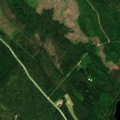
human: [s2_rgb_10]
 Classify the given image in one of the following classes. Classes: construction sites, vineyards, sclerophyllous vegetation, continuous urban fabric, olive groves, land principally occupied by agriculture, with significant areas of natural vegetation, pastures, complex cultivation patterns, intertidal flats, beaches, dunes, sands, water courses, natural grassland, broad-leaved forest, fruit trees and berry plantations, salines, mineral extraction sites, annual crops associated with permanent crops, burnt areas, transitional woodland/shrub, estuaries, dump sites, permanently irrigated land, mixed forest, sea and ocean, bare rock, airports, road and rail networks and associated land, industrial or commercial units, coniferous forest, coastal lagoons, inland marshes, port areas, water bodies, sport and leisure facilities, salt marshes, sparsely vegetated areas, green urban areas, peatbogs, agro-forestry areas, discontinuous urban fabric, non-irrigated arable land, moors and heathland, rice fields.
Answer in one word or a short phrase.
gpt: land principally occupied by agriculture, with significant areas of natural vegetation, coniferous forest, mixed forest, transitional woodland/shrub, water bodies